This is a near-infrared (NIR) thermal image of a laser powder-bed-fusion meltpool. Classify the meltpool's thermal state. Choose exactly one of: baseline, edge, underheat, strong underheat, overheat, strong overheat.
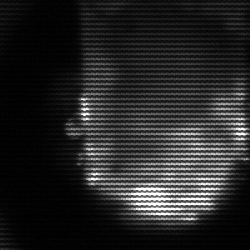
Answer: baseline